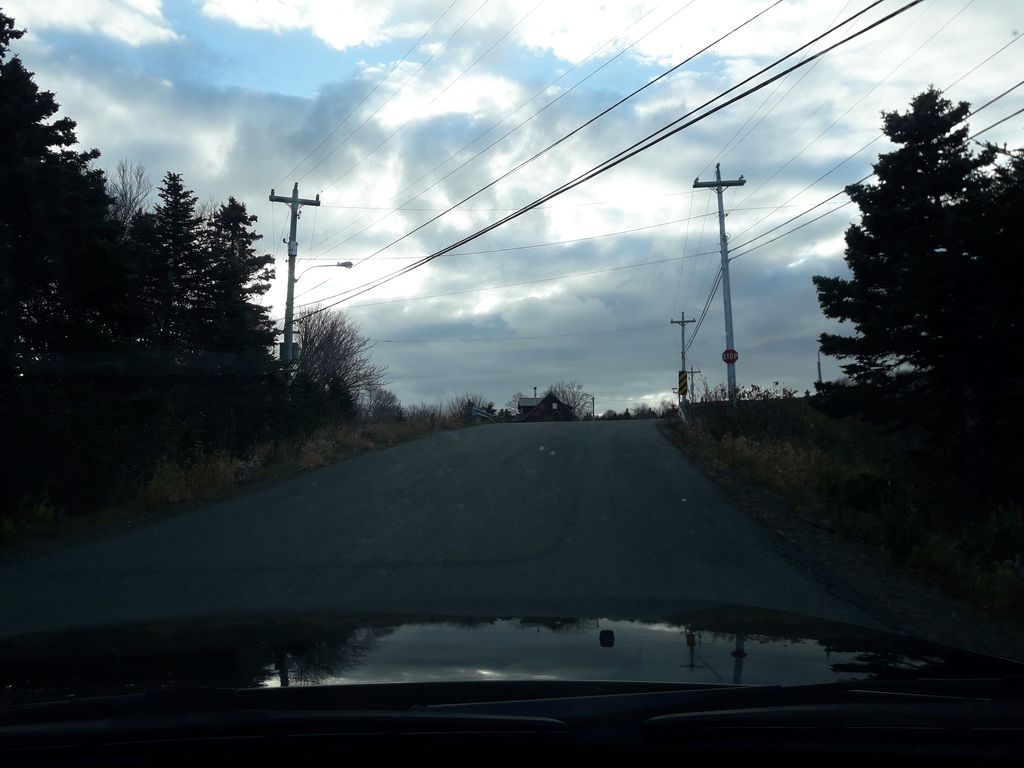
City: st_johns